Question: I use custom 3xN data with value range (0, 1) as RGB color, and want to use matplotlib.imshow() to show it.
'''
import pylab as plt
import numpy as np
Z = np.vstack([np.zeros((1, 256)), np.zeros((1, 256,)), np.zeros((1, 256,))])
im = plt.imshow(Z, interpolation='none', aspect='auto')
plt.colorbar(im, orientation='horizontal')
plt.show()
'''
I expect this to give me a black image. But instead I get a green one like this:

And the Y-ticks look funny. I don't understand the -0.5 tick on the Y-axis at all. Why does the y-axis range between [-0.5, 2.5]?
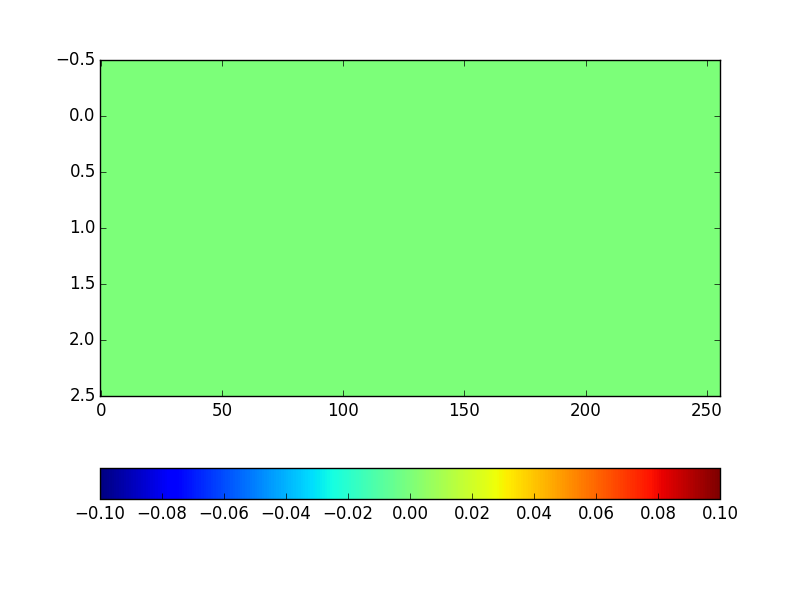
Answer: For anybody landing on this page several years out, OP figured out the reasons for the initial issue but the easier fix is: 'np.dstack()'. <URL>
'''
import numpy as np
import matplotlib.pyplot as plt
Z = np.vstack([np.zeros((1, 256)), np.zeros((1, 256,)), np.zeros((1, 256,))])
im = plt.imshow(np.dstack(Z), interpolation='none', aspect='auto')
plt.colorbar(im, orientation='horizontal')
plt.show()
'''